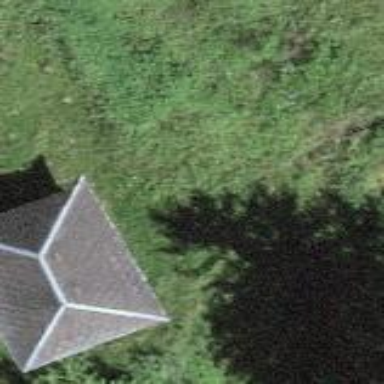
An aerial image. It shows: Rural barn.